Interaction volume radius: 5 \u00c5
Interaction volume height: 10 \u00c5
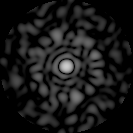
Disorder parameter: 0.8329